Question: I want to Disable filter option.
Like this image:

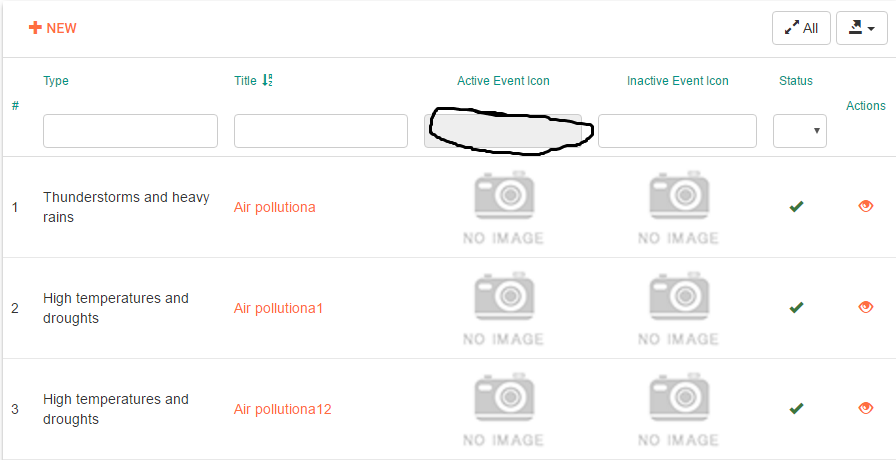
Answer: Use <URL> :
'''
[
'attribute' => 'name',
'value' => 'value',
'filterInputOptions' => ['disabled' => true]
],
'''